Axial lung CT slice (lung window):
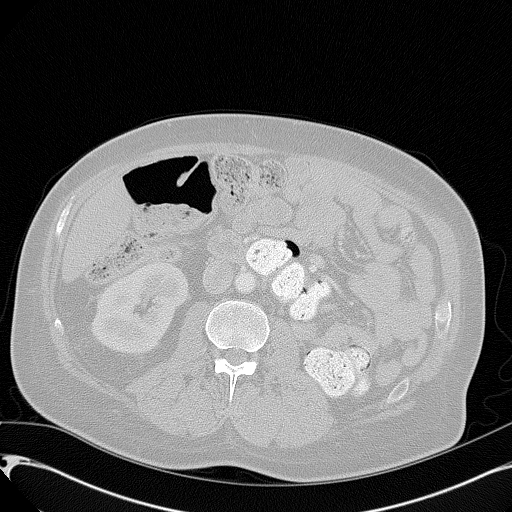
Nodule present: no